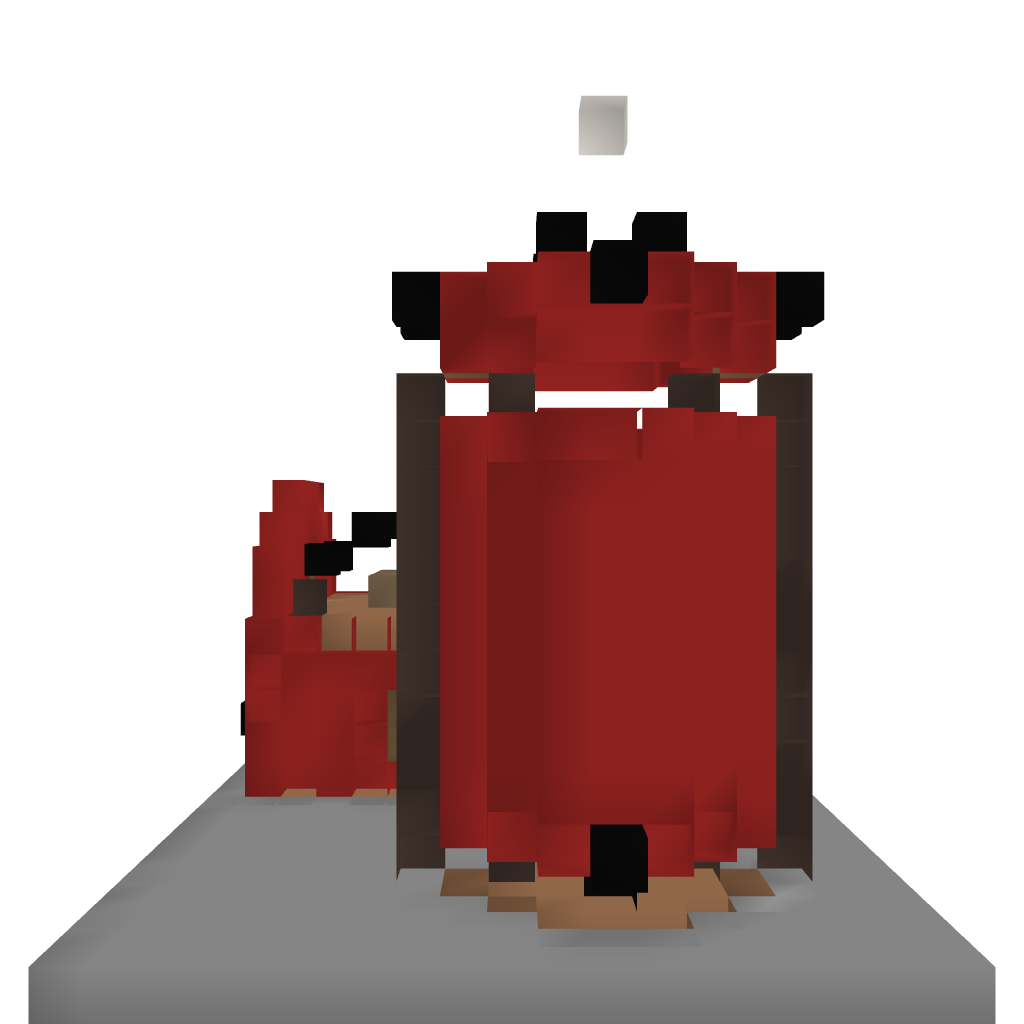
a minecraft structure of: Small Barn 1